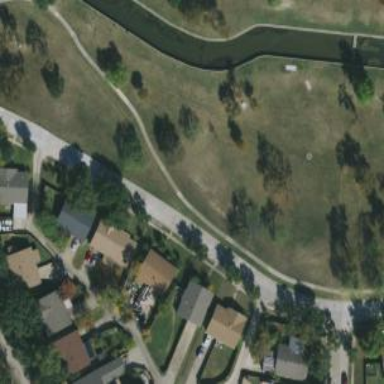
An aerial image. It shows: Disc golf hole.